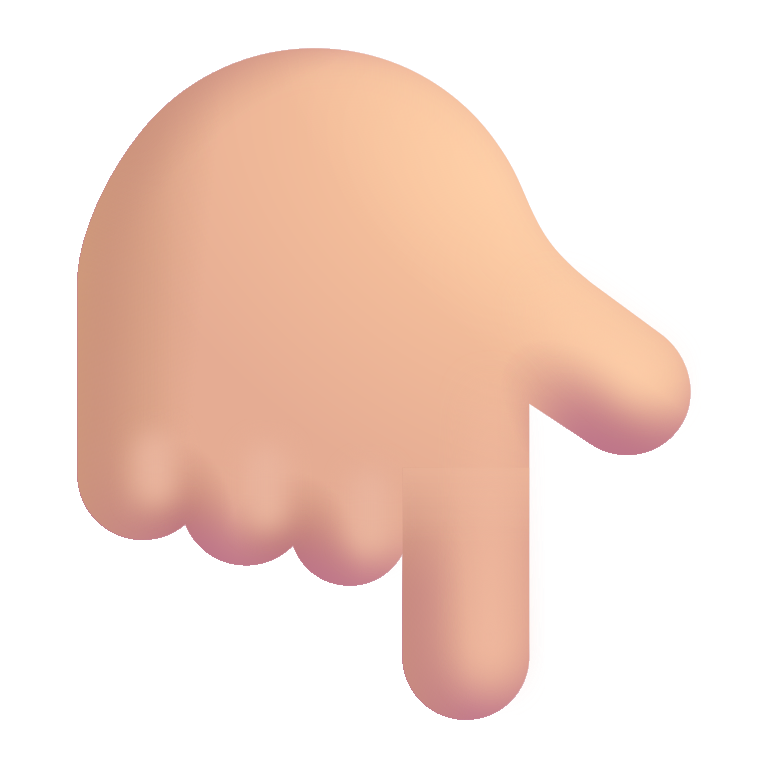
backhand index pointing down color  light